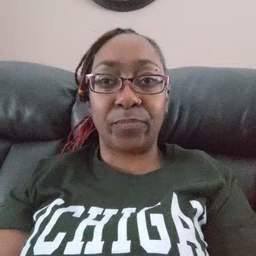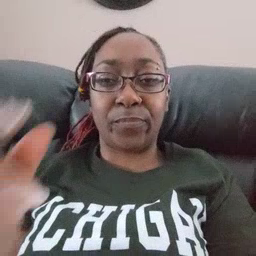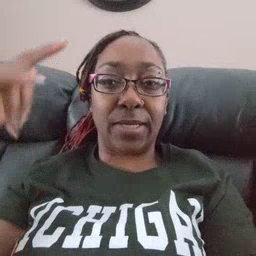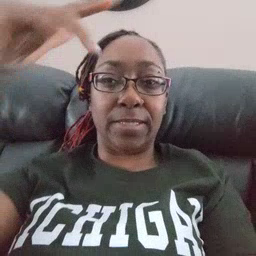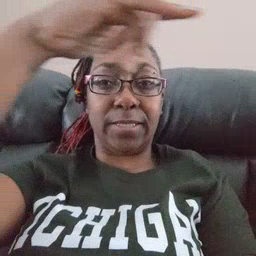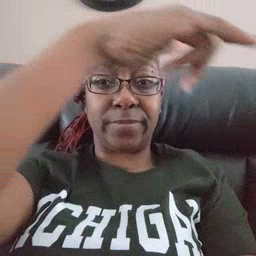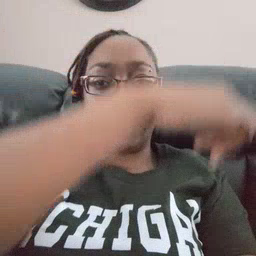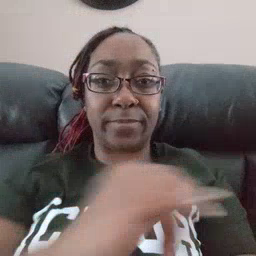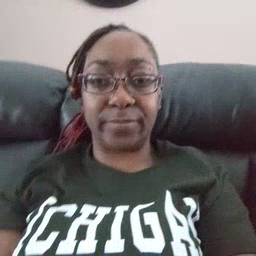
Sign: airplane